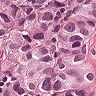
Metastatic tissue present: yes